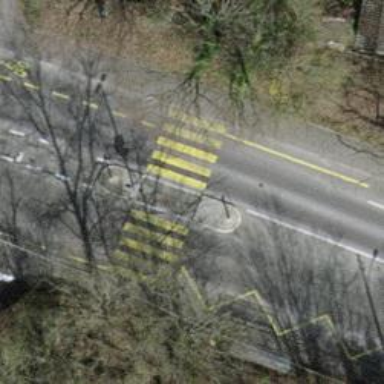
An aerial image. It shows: Secondary road with asphalt surface and designated cycle lane.